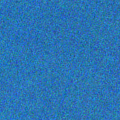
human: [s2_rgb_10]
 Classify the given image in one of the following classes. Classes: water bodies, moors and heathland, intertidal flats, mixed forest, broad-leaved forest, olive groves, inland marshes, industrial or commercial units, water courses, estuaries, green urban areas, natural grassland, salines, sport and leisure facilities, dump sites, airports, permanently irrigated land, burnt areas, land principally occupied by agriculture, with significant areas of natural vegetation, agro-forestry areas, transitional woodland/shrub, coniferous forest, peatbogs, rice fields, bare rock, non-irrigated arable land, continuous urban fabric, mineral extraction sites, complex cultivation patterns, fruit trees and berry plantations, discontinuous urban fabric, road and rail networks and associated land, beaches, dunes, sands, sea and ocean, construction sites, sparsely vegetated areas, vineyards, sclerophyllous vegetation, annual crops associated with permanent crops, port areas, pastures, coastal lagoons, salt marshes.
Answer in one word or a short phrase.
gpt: sea and ocean